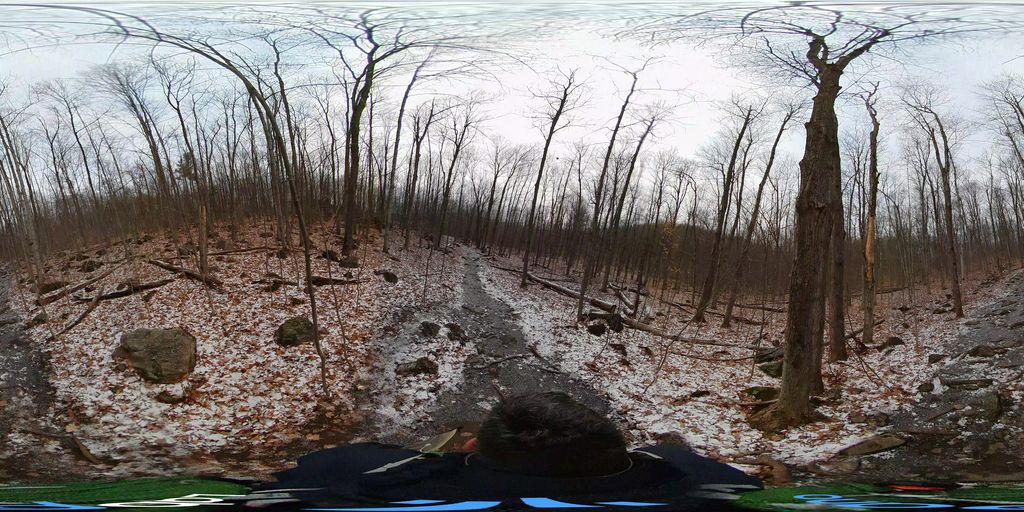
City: ottawa-gatineau